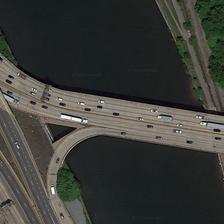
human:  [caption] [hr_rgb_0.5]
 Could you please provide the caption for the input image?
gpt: some green trees and railways are in two sides of a river separately with a bridge .

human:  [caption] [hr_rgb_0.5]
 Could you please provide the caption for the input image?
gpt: the complex and wide overpass links both sides of the river .

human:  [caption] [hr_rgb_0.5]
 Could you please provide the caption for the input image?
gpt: a bridge is on a river with railways on one side and green plants on the other .

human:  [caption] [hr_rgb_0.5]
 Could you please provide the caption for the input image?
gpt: a forked bridge across a black river and many cars on it .

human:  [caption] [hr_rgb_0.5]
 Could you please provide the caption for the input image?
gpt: many cars are running on a bridge on a black water river .